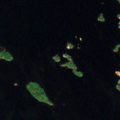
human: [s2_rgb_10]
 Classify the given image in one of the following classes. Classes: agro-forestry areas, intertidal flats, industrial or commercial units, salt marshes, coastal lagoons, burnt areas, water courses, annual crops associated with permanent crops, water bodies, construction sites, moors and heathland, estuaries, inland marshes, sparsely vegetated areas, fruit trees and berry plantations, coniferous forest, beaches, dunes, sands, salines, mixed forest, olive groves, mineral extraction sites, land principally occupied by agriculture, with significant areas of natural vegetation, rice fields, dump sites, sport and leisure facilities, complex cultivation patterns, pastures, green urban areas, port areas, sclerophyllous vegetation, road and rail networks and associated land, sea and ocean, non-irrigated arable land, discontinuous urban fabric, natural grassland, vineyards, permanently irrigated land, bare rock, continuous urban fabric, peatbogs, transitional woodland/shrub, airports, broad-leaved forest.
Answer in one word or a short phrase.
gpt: coniferous forest, water bodies